Interaction volume radius: 10 \u00c5
Interaction volume height: 10 \u00c5
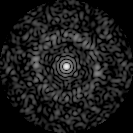
Disorder parameter: 0.8478